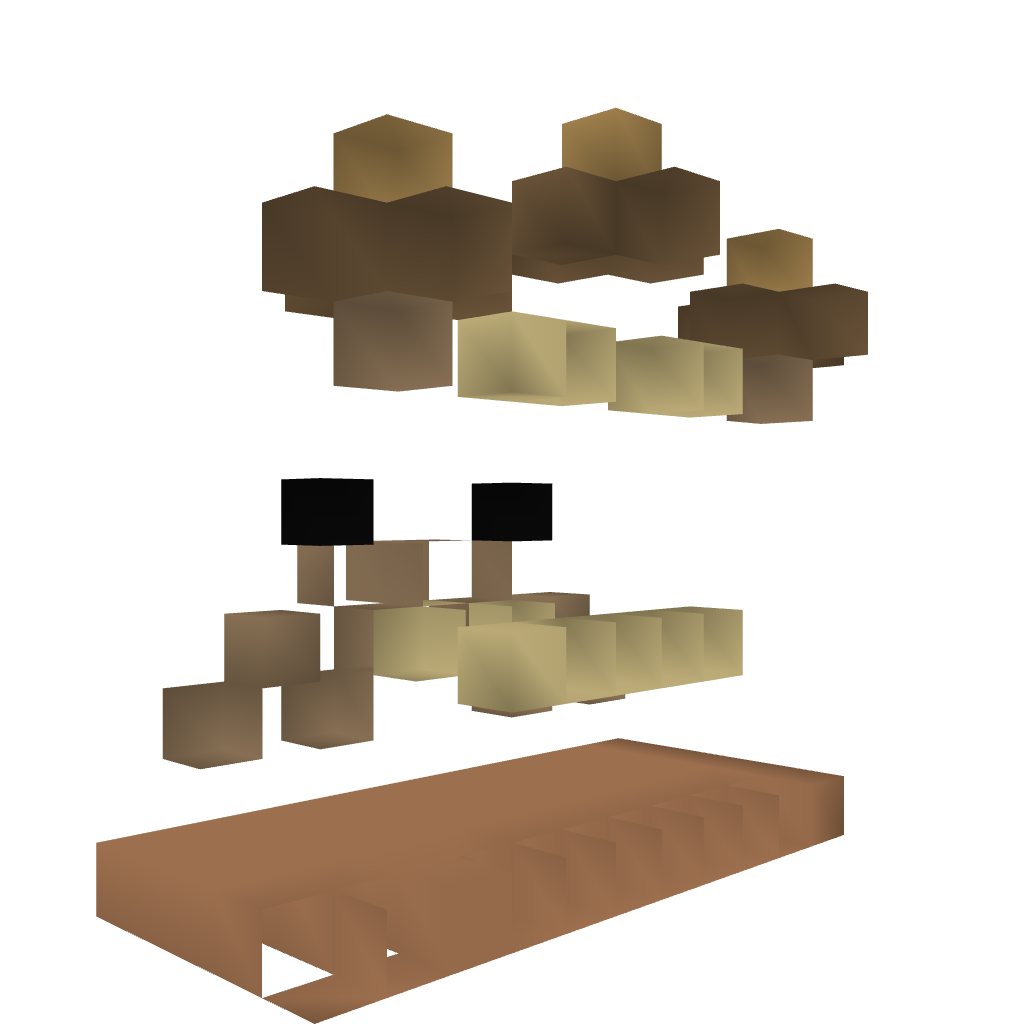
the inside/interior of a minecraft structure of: Map Array with Cartographic Viewing Deck